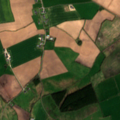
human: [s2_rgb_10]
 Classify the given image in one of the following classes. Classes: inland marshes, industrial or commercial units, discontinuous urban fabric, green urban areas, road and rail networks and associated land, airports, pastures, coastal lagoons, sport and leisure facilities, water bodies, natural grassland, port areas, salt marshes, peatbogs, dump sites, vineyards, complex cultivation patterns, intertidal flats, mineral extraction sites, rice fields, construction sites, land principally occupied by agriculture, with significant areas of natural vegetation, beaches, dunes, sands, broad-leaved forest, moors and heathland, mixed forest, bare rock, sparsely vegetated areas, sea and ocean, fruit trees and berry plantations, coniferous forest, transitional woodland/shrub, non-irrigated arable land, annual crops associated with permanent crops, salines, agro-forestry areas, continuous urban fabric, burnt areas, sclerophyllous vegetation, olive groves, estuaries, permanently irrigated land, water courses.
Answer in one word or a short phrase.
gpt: sport and leisure facilities, non-irrigated arable land, pastures, complex cultivation patterns